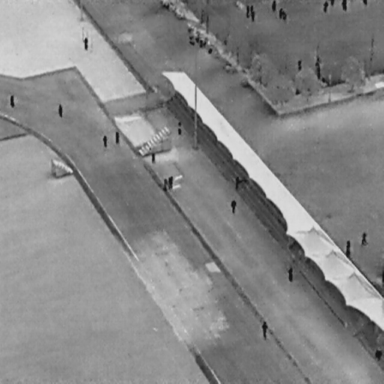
There are 25 People in the infrared image.